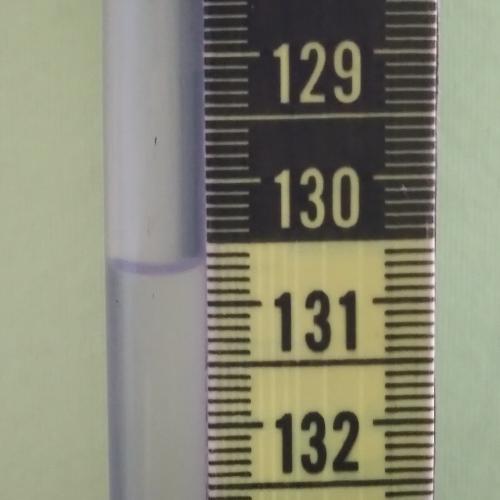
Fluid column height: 130.7 cm